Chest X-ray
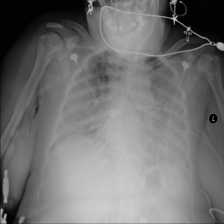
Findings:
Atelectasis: negative
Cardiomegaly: negative
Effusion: negative
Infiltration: positive
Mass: negative
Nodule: negative
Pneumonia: negative
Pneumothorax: negative
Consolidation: negative
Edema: negative
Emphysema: negative
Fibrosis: negative
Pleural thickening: negative
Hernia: negative